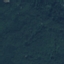
Land use / land cover: Forest